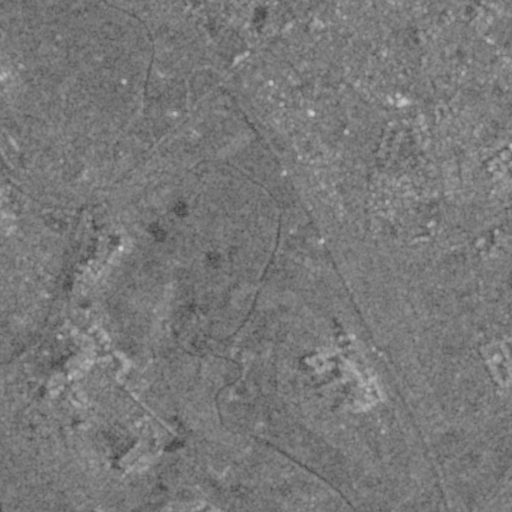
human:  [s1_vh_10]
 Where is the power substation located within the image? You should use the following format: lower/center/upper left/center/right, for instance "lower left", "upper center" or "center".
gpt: The power substation is located in the upper left of the image.
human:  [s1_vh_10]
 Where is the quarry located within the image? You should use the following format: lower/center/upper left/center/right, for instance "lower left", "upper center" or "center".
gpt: There is no quarry in the image.

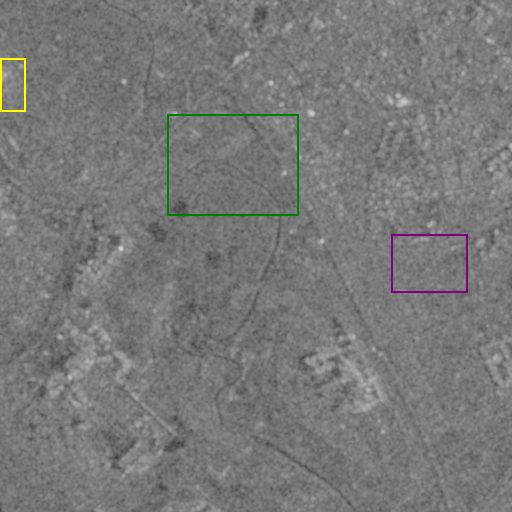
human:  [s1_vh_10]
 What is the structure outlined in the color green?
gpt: The structure outlined in green is a crop field.
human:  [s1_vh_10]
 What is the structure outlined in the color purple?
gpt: The structure outlined in purple is a park.
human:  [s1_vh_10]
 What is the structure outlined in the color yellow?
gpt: The structure outlined in yellow is a power substation.
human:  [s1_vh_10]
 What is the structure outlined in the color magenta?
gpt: There is no magenta outline.